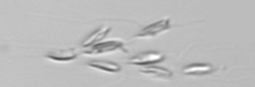
Label: Dinobryon